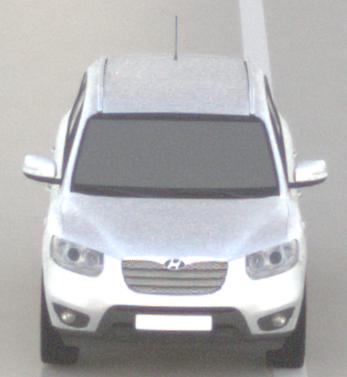
Make: Hyundai
Model: Santa Fe 2.4
Detailed model: Santa Fe (CM)
Model produced from: 2010/01
Model produced until: 2012/09
Doors: 5
Color: white
Road condition: wet road
Daytime: sunrise or sunset
Contrast: low contrast